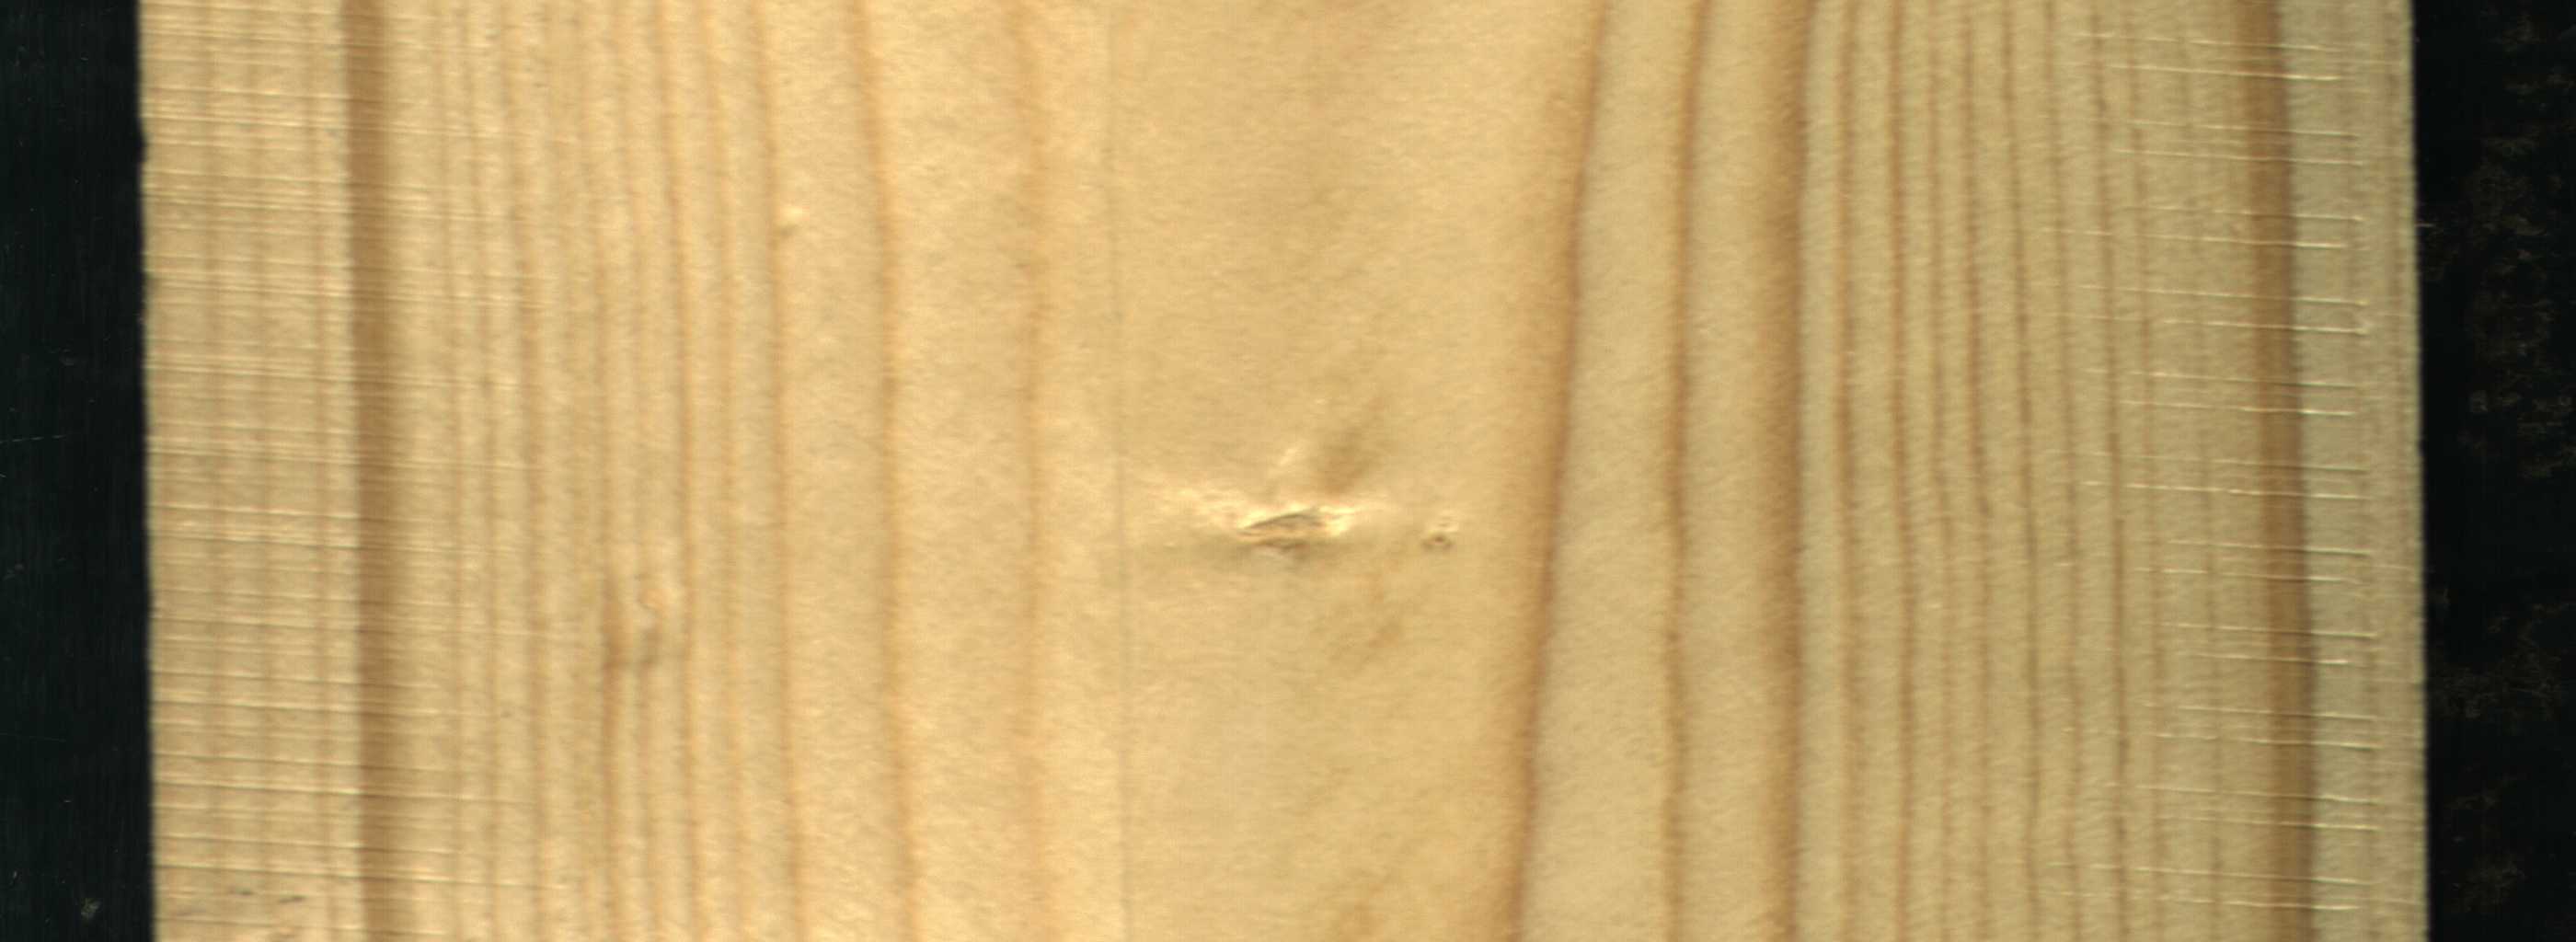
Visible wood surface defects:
Quartzity